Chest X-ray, AP view. Patient: 61 years old, sex F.
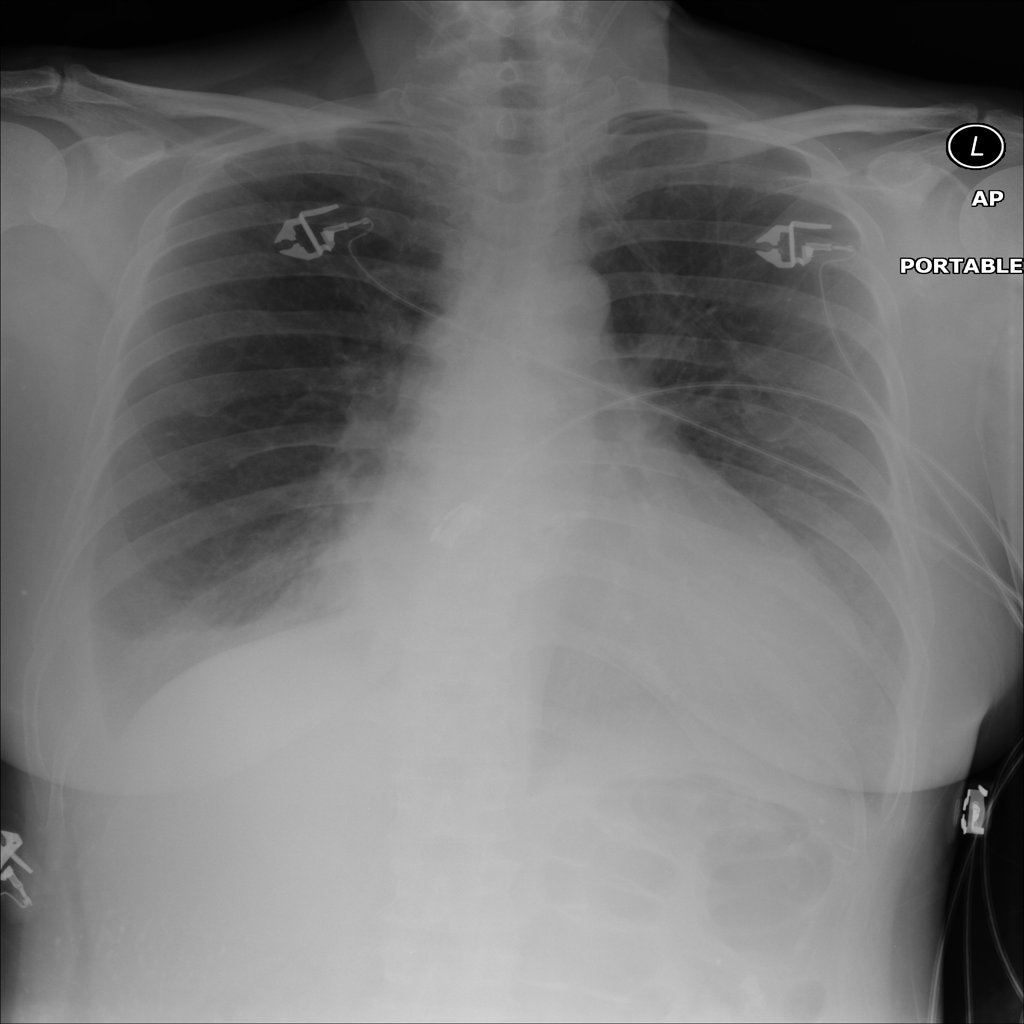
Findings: Cardiomegaly, Consolidation